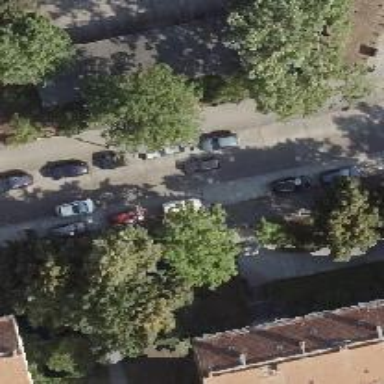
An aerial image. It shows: Residential road with concrete surface and sidewalks on both sides. The parking lanes are oriented parallel to the road.